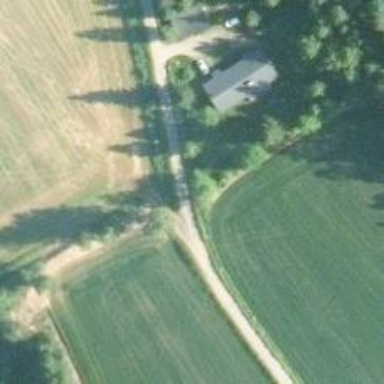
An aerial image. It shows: Well-maintained track road of grade 1.